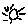
Label: sun